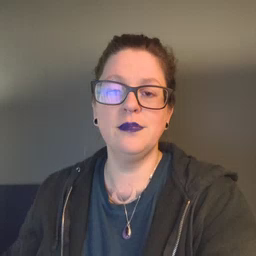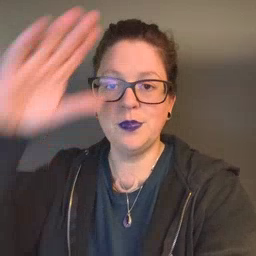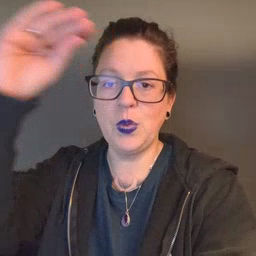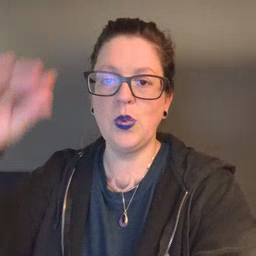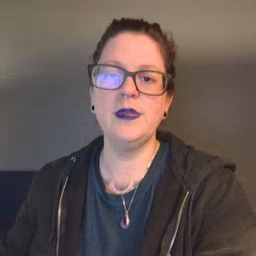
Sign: boy